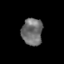
Tissue: skin
Cell type: Epithelial cells
Senescence score: 0.2653
Nuclear area (px): 553
Mean DAPI intensity: 111.568